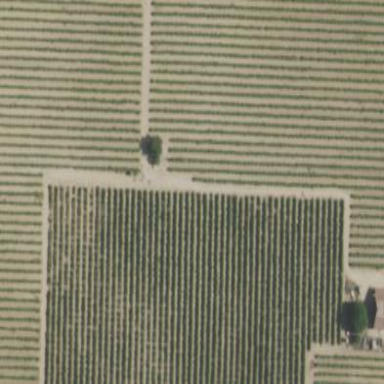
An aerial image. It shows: Beautiful vineyard in the countryside.